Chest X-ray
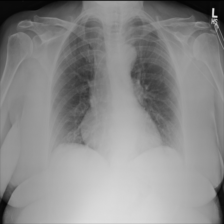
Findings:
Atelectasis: negative
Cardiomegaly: negative
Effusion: negative
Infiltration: negative
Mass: negative
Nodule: negative
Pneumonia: negative
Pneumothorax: negative
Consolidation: negative
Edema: negative
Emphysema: negative
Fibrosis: negative
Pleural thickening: negative
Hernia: negative